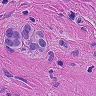
Metastatic tissue present: yes